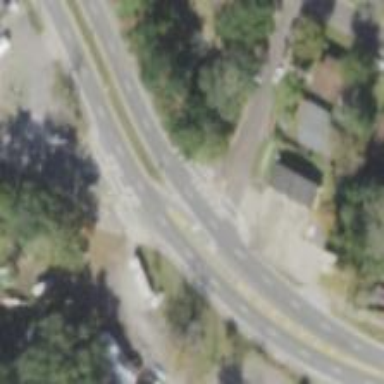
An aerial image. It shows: Marked crossing on the road.